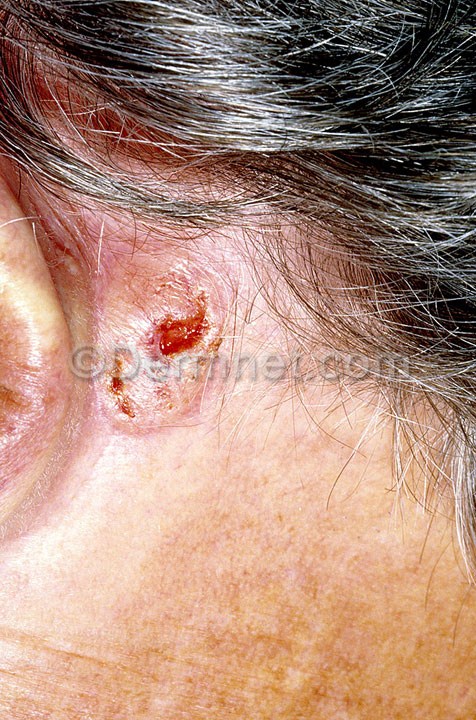
Disease: Actinic Keratosis Basal Cell Carcinoma and other Malignant Lesions